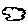
Label: cloud